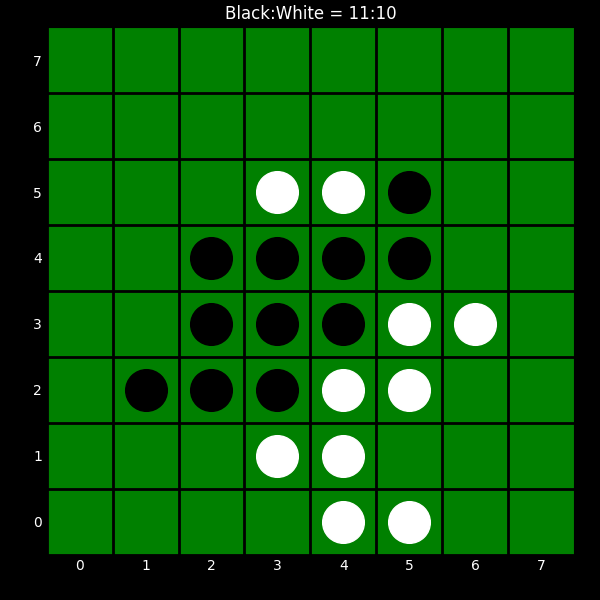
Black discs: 11
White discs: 10